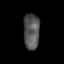
Tissue: skin
Cell type: Epithelial cells
Senescence score: 0.9295
Nuclear area (px): 560
Mean DAPI intensity: 85.35